Interaction volume radius: 5 \u00c5
Interaction volume height: 10 \u00c5
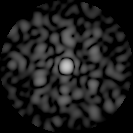
Disorder parameter: 0.732